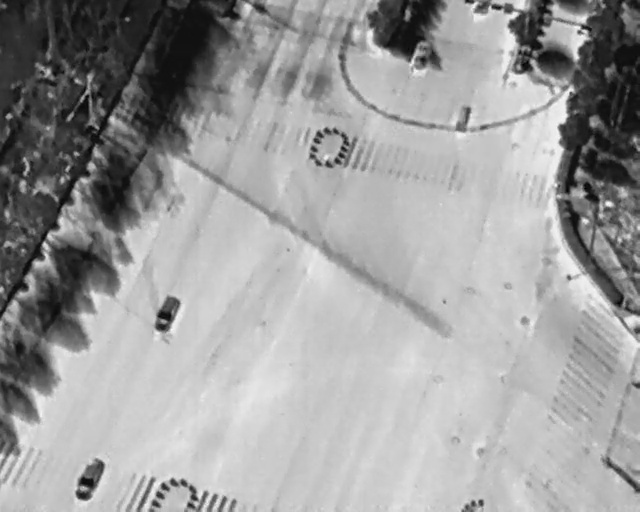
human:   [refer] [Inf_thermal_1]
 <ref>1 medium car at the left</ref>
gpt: <box>[[22, 59, 28, 63, 20]]</box>